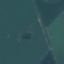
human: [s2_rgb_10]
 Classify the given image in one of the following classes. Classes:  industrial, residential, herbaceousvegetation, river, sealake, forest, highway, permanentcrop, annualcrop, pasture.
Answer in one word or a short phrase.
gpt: AnnualCrop